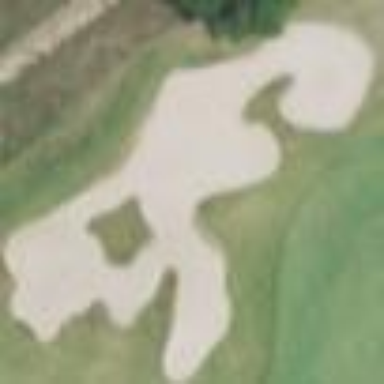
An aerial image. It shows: Golf bunker filled with sandy terrain.